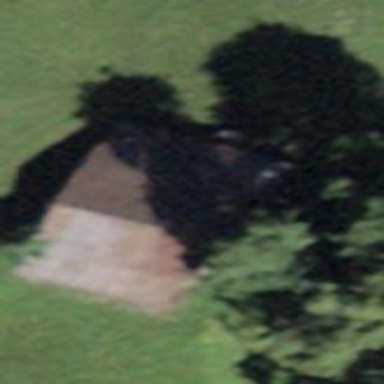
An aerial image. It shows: Rural barn.